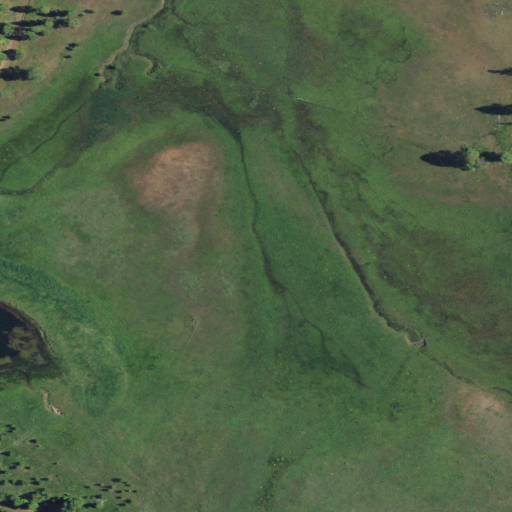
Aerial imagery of plain(s) in Oregon named Miller Prairie containing herbaceous wetlands, grassland, pasture, shrub, woody wetlands, evergreen forest, and open water